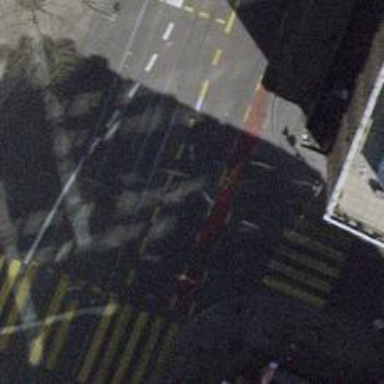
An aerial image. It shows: Road with traffic signals.